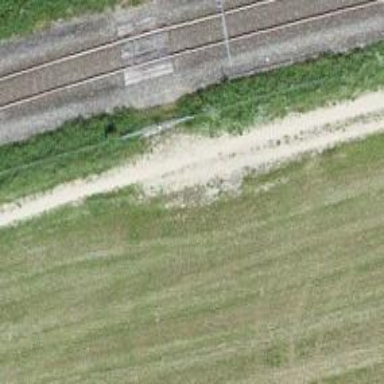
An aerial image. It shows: Grass track with grade4 surface.